Field crop: tomato
Growth stage: 2
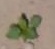
Species: solanum